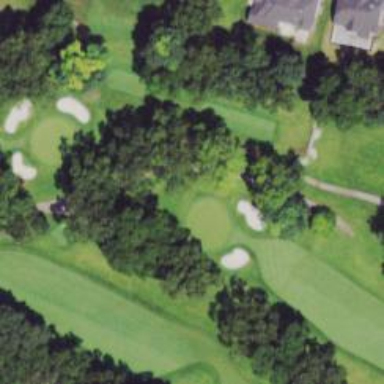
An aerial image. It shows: Path for both road and golf.